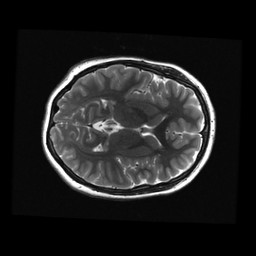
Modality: T2w
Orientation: axial
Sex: female
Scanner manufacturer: ge
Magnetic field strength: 3 T
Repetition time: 5 s
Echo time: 0.101 s